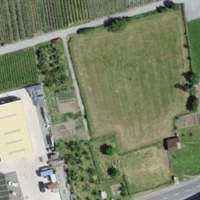
EUNIS habitat code: 55
Species observed at this site:
Cydonia oblonga